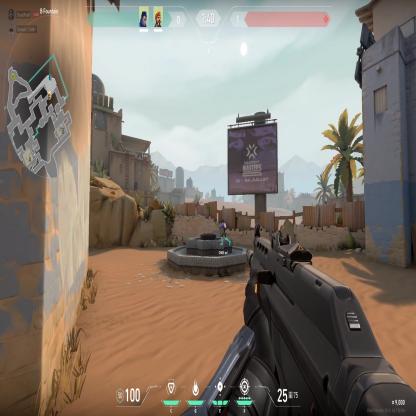
Label: teammate